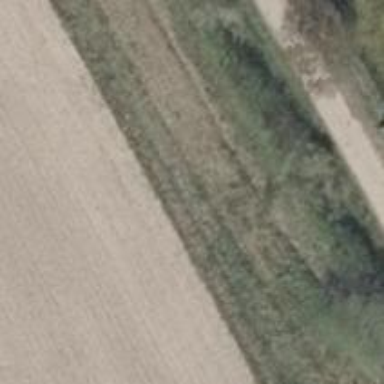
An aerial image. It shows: Abandoned railway.